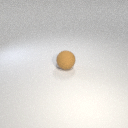
large brown rubber sphere